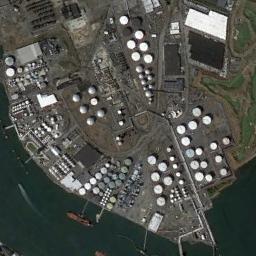
Label: storage tanks